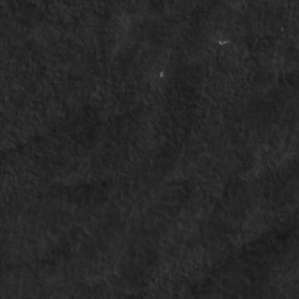
Label: non_frost